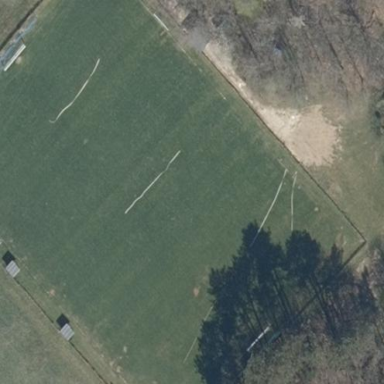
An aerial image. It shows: Soccer pitch with grass surface for leisure land.